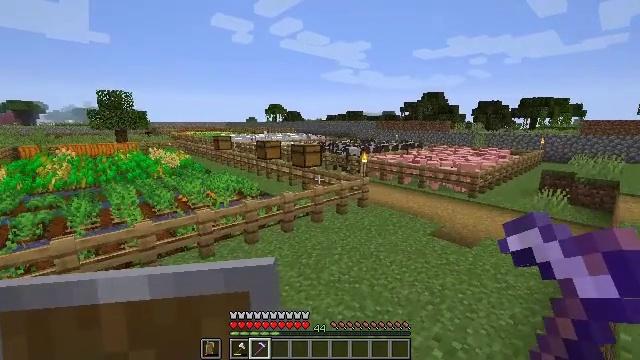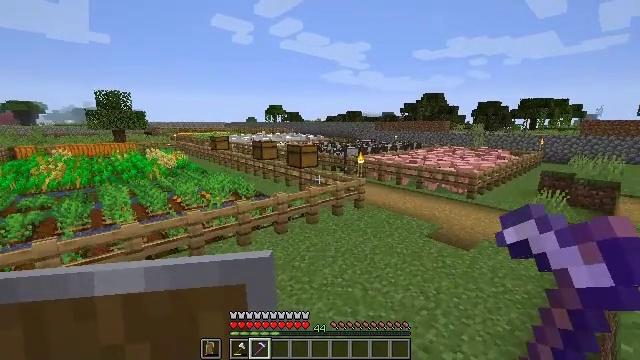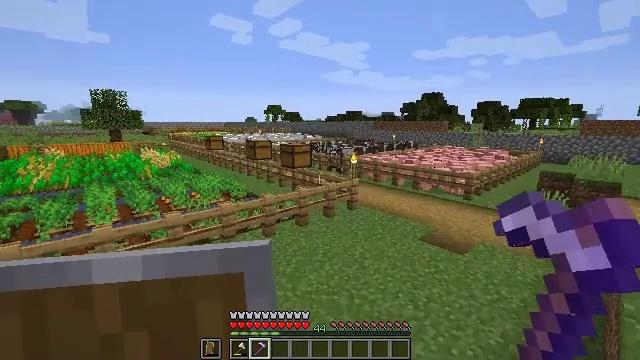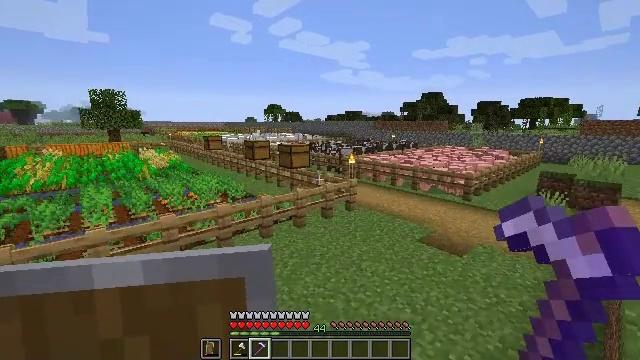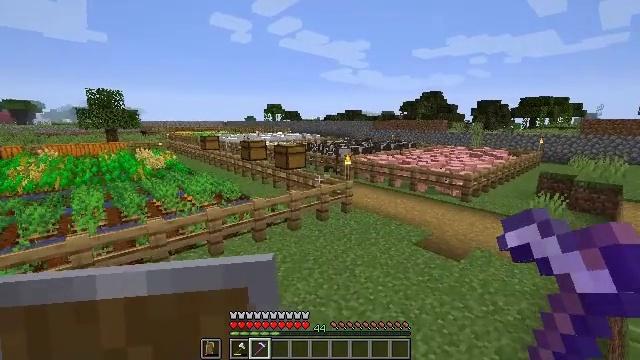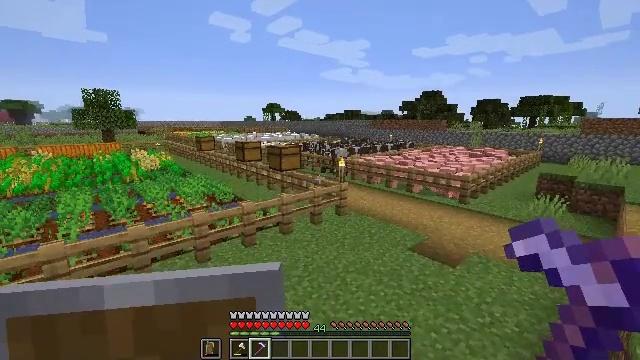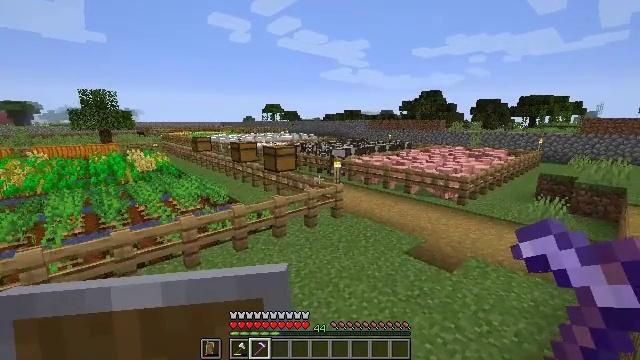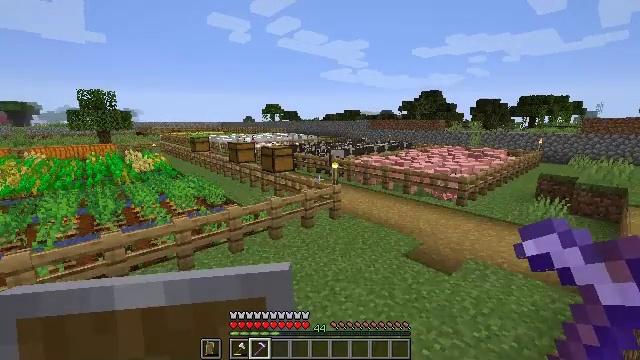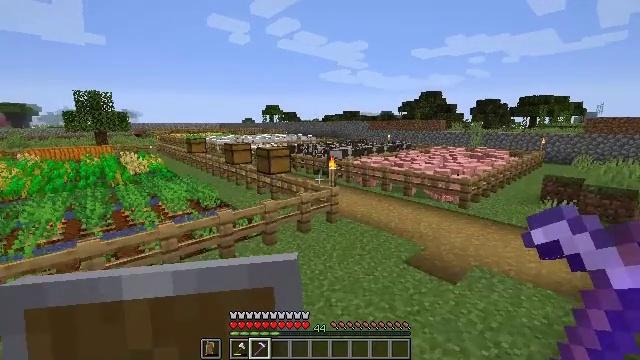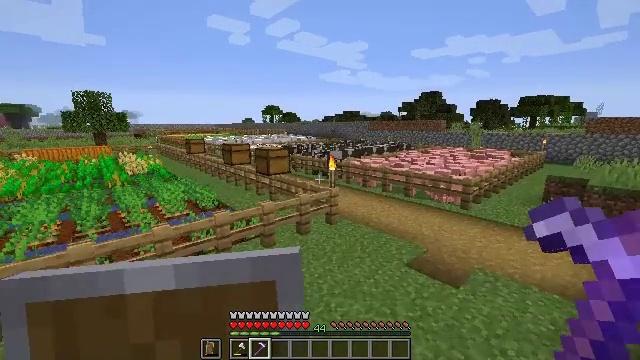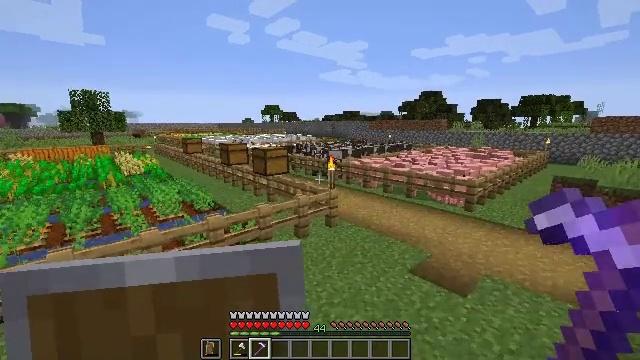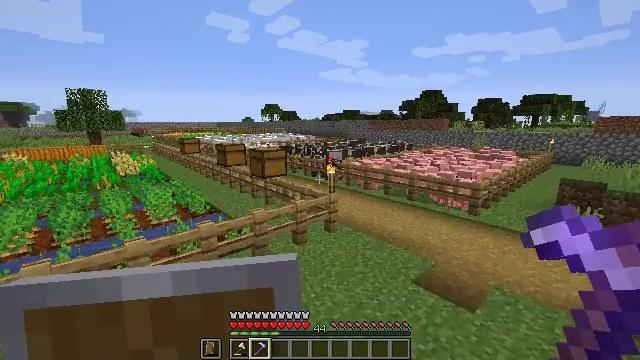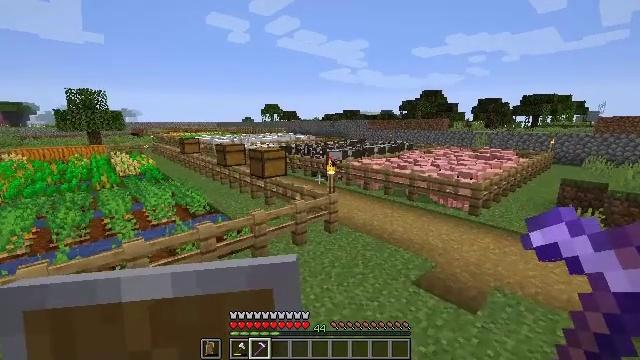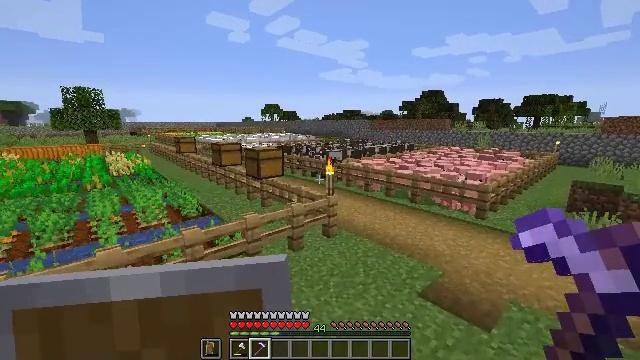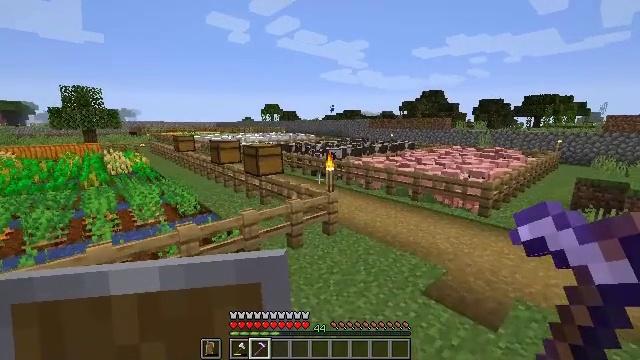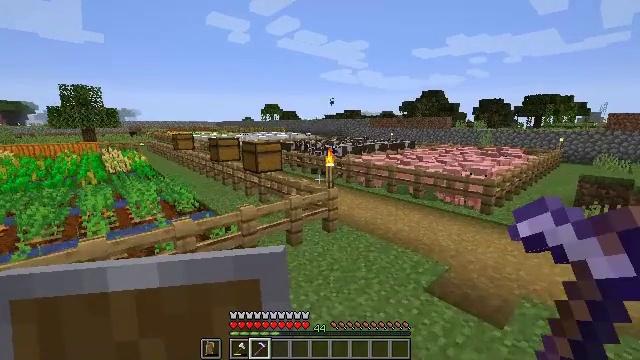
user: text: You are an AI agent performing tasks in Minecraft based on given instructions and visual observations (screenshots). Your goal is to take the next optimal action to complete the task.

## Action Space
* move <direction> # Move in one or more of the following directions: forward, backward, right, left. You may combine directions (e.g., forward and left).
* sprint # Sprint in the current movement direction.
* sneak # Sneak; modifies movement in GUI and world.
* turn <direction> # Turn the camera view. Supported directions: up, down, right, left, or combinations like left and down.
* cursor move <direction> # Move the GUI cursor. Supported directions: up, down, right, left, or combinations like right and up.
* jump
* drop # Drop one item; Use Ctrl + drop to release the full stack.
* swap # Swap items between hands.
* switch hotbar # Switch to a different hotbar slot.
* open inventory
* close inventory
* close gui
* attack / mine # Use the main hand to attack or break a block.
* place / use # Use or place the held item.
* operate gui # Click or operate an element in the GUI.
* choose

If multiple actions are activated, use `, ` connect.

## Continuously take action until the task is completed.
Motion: motion action
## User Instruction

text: Attack the pumpkin to gather it.
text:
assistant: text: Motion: move forward and move right
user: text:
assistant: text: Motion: move forward and move right
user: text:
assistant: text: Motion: move forward and move right
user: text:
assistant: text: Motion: move forward and move right
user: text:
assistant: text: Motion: move forward and move right
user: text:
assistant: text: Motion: move forward and move right
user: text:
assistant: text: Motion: move forward
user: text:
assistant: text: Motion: move forward
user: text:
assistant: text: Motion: move forward
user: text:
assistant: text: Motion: move forward
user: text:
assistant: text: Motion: move forward
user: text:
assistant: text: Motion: move forward
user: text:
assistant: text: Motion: move forward
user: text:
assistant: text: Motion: move forward
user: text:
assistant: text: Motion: move forward
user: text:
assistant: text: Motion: move forward
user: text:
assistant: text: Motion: move forward
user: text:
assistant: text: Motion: move forward
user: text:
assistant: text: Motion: move forward
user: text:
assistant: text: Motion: move forward
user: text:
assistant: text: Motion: move forward
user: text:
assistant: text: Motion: move forward
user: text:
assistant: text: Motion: move forward
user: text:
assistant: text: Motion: move forward
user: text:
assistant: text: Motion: move forward and move right, turn up
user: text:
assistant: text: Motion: move forward and move right
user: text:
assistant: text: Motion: move forward and move right
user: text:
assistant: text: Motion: move forward and move right
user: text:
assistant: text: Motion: move forward and move right, turn left
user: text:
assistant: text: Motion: move forward and move right, turn left